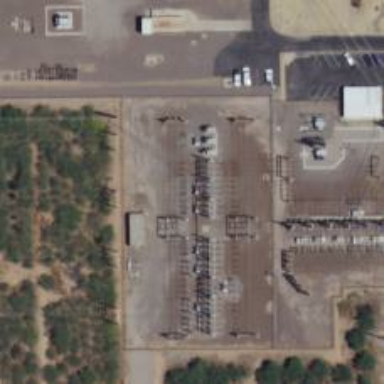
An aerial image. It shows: Switch used for power control.